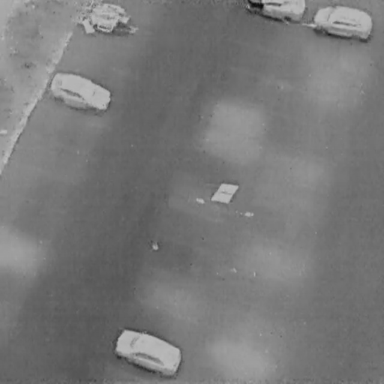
There are five objects shown in the infrared image, including a DontCare, and four Cars.